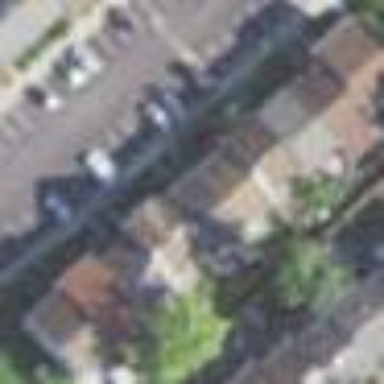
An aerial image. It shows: Terrace building.